【题型】选择题　【知识点】平面几何　【难度】medium
已知线段\(a\)、\(b\)、\(c\)，求作线段\(x\)，使\(x = \dfrac{ac}{b}\)。下列作图方法中（\(AB \parallel CD\)）不合理的是（ ）\\[12pt]

A.

B.

C.

D.

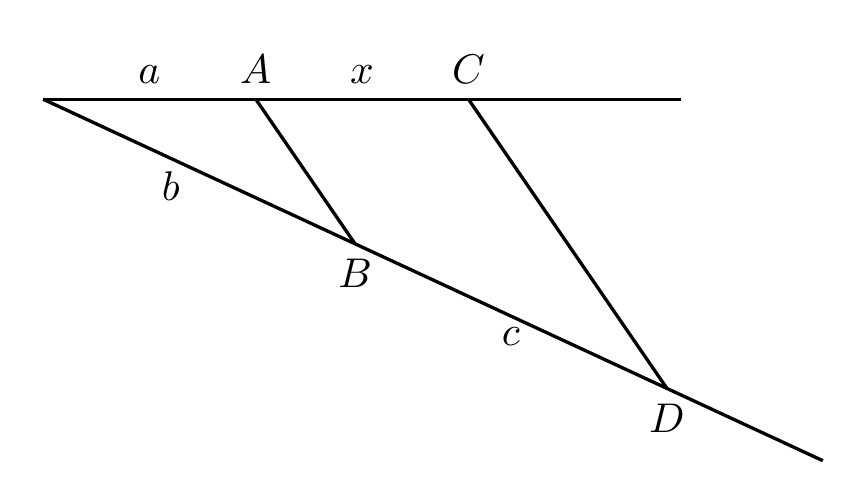
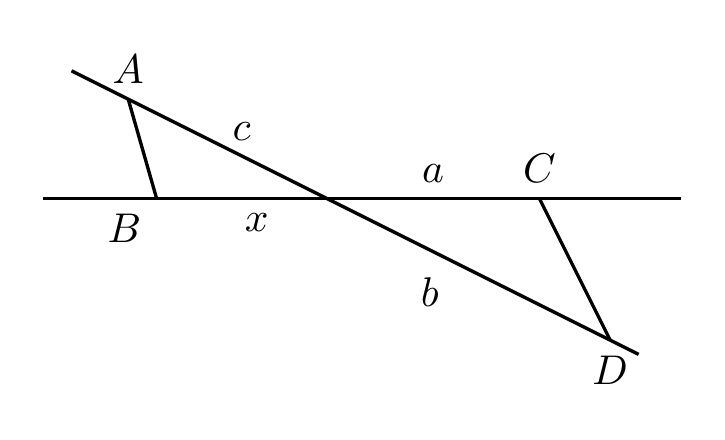
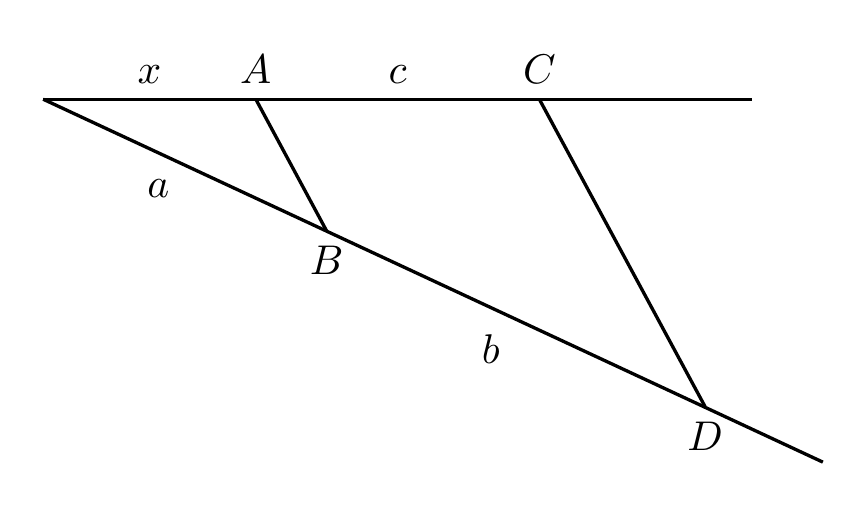
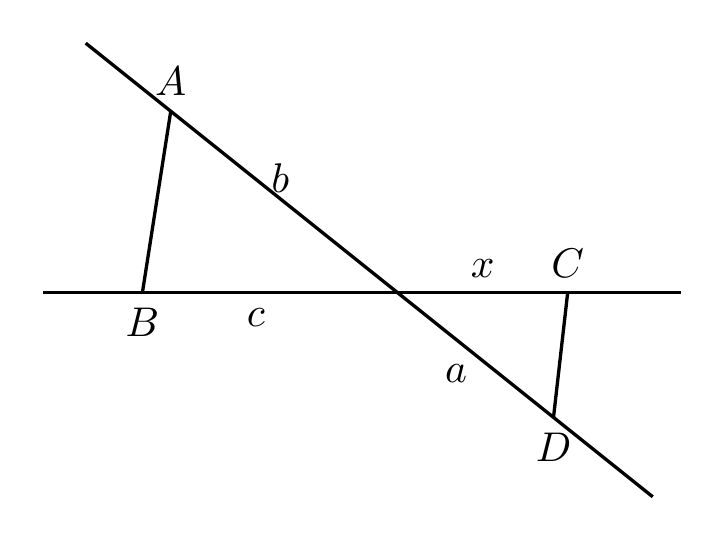
【解答】

\textbf{【答案】} B

\textbf{【知识点】} 作线段(尺规作图)、成比例线段、由平行判断成比例的线段

\textbf{【分析】} 本题考查了平行线分线段成比例，掌握比例的性质，线段成比例的计算方法是解题的关键。根据作 \(AB \parallel CD\)，结合线段成比例的计算方法判定即可。

\textbf{【详解】} 解：
A、已知线段 \(a\)、\(b\)、\(c\)，求作线段 \(x\)，作 \(AB \parallel CD\)，可以运用平行线分线段成比例得到 \(x = \dfrac{ac}{b}\)，故作图合理，不符合题意；

B、求作线段 \(x\) 的值，即运用确定的 \(a\)、\(b\)、\(c\) 的计算，B 选项中需要确定 \(c\) 的长度，点 \(A\) 也可以在点 \(C\) 的右边，故无法保证 \(AB \parallel CD\)，故作图不合理，符合题意；

C、如图，\(AD\)、\(BC\) 交于点 \(E\)，\(AB \parallel CD\)，

\[
\therefore \triangle ABE \backsim \triangle DCE,
\]
\[
\therefore \dfrac{AE}{DE} = \dfrac{BE}{CE}, \quad \text{即} \quad \dfrac{c}{b} = \dfrac{x}{a},
\]
\[
\therefore x = \dfrac{ac}{b}, \quad \text{故作图合理，不符合题意；}
\]

D、如图所示，\(AD\)、\(BC\) 交于点 \(E\)，\(AB \parallel CD\)，

\[
\therefore \triangle ABE \backsim \triangle DCE,
\]
\[
\therefore \dfrac{AE}{DE} = \dfrac{BE}{CE}, \quad \text{即} \quad \dfrac{b}{a} = \dfrac{c}{x},
\]
\[
\therefore x = \dfrac{ac}{b}, \quad \text{故作图合理，不符合题意；}
\]

故选：B.